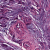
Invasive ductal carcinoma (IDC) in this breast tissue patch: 1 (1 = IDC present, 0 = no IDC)